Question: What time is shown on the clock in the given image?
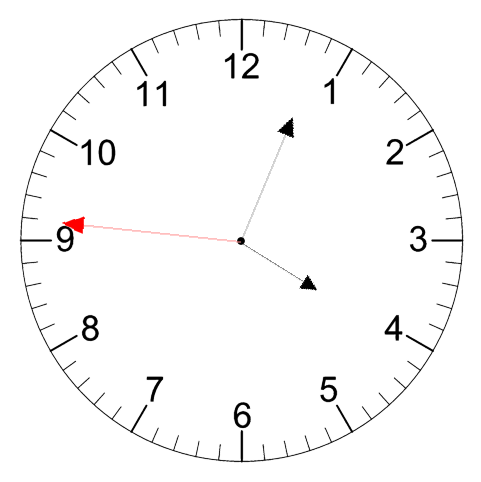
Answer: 04:03:46